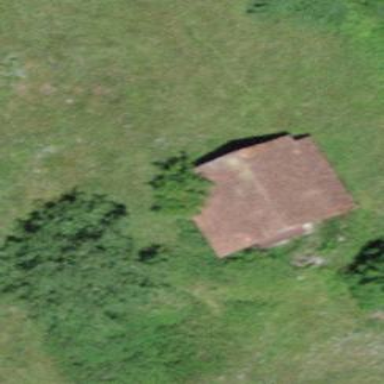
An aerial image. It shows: Rural barn.